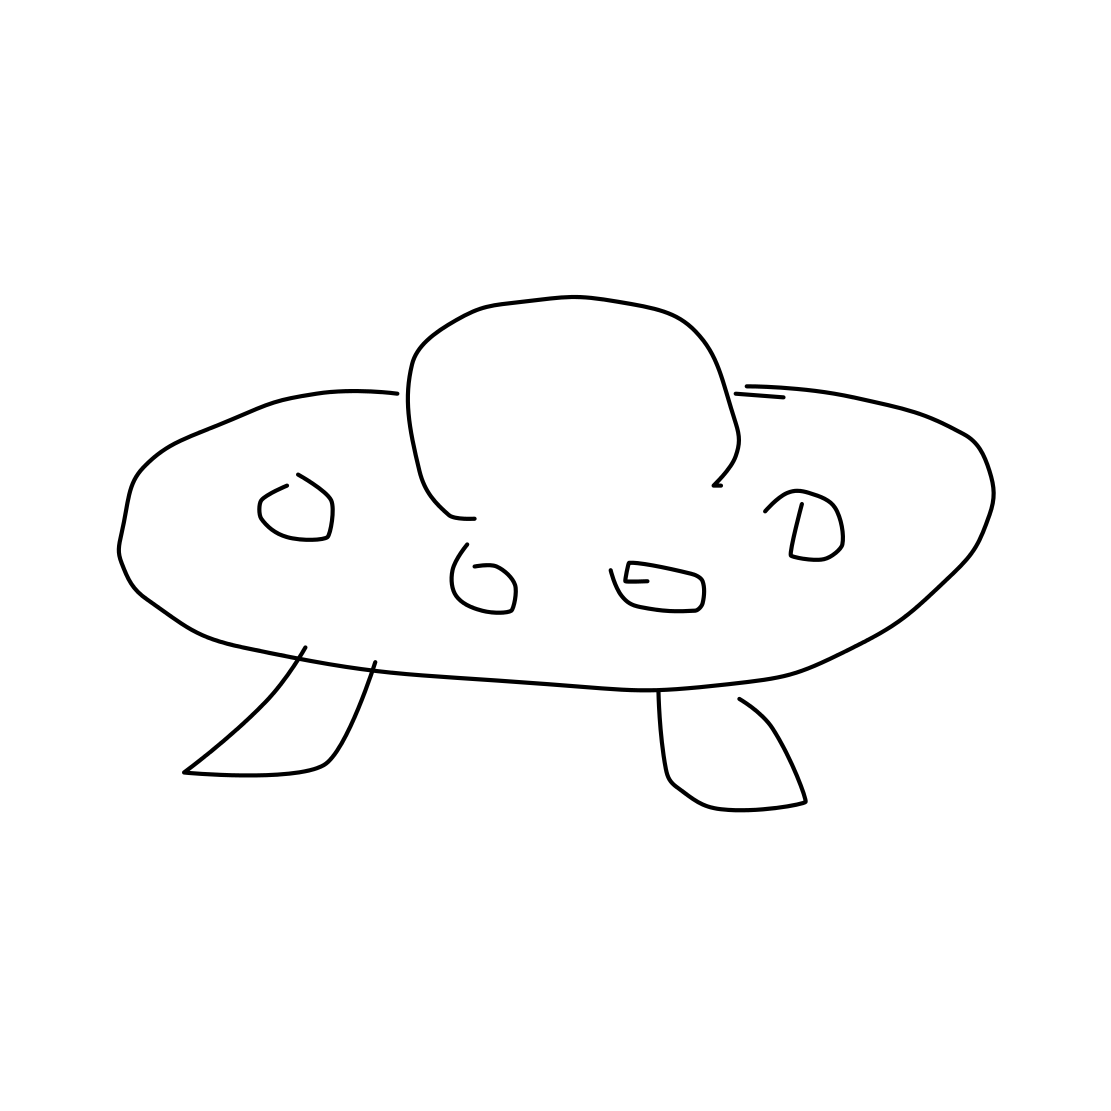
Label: flying saucer